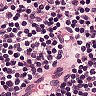
Metastatic tissue present: no